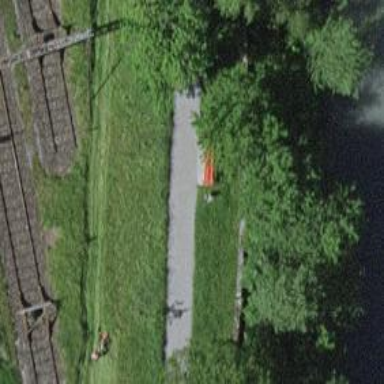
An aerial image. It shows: Red bench.